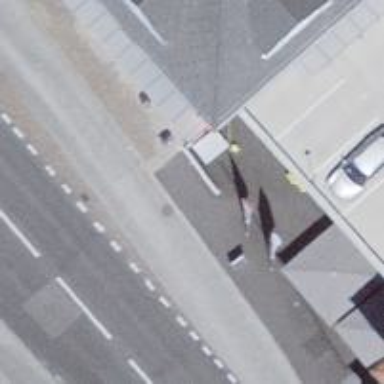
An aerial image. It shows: Car sharing facility.